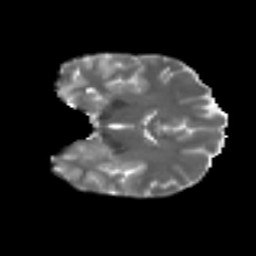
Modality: T2w
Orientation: coronal
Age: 23
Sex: female
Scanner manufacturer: ge
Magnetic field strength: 3 T
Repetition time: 7.8 s
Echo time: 0.0606 s